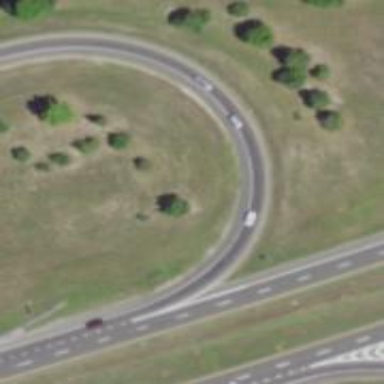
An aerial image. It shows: Asphalt motorway link.